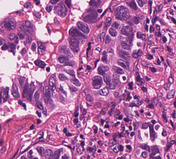
Tumor epithelial tissue: yes
Tumor-associated stroma tissue: yes
Normal tissue: no